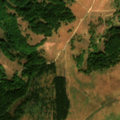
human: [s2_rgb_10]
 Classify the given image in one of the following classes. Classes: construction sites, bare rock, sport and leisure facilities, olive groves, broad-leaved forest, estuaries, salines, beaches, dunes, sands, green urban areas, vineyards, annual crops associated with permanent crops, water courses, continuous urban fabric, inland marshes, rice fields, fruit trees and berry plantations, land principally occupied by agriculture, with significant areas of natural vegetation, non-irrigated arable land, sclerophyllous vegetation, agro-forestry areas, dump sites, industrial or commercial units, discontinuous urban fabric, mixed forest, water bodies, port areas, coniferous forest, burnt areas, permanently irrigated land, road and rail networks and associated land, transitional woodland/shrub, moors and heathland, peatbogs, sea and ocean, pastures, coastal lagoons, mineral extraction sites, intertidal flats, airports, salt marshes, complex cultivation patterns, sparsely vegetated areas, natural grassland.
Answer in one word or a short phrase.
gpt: broad-leaved forest, natural grassland, transitional woodland/shrub